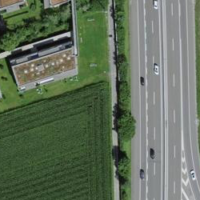
EUNIS habitat code: 57
Species observed at this site:
Vicia sepium